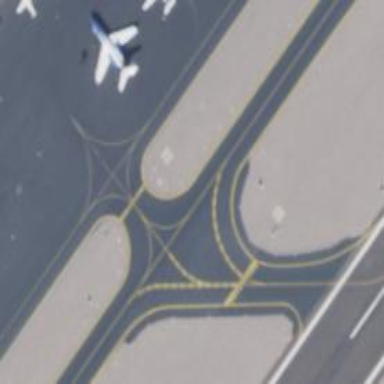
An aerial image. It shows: Taxiway at the airport with asphalt surface.